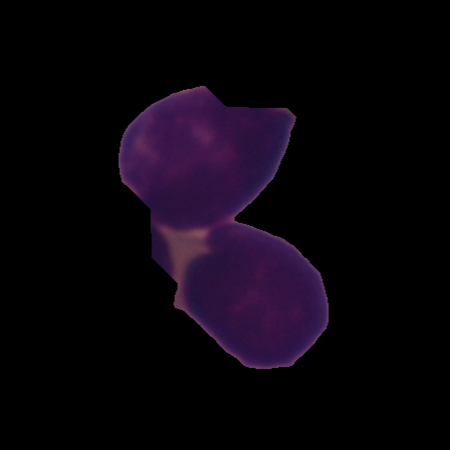
Label: healthy